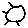
Label: sun